Question:
ActionBar menu does not appear on android 4.2.2
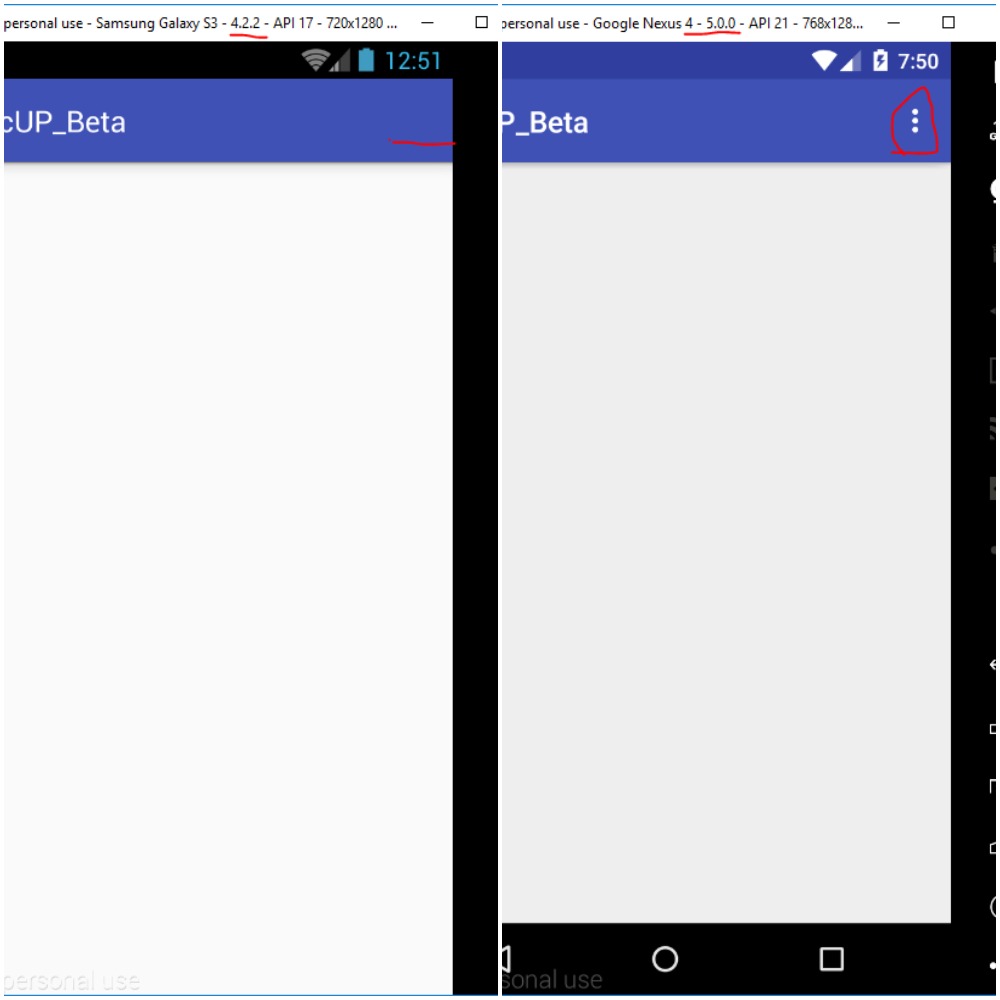
Answer: The Samsung Galaxy S3 you're simulating has a physical menu button, seen here on the bottom left:
<URL>
For devices with such a button (mostly older Android phones), the overflow menu with the three dots is not needed and therefore hidden. Instead, you bring up the menu by pressing the menu key.
Your simulator should also have a menu button.